Question: I am making my first application for BlackBerry (OS 6.0+) and I have to define a screen like in the image below. I have read about 'RichList' but its not allowed to be added below the other components.

What I want is the part (list) below the wide 'ButtonField'. The white boxes should contain images and the scribbles in front of it should contain text. This "list items" are populated dynamically.
As you can see, this very-much resembles the layout of a 'RichList', but I can't seem to add it to the 'VerticalFieldManager' that I have used as the main container of components.
So if anyone can help me get this screen, I'm really grateful! Thanks in advance.
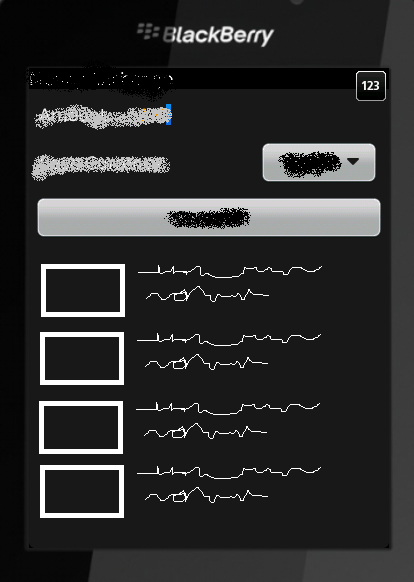
Answer: You need to implement ListFieldCallback and overwrite all methods. There you will see "drawListRow" method. You need to draw Images on left and text on write on this method index wise. like this:-
'''
ListData ld = (ListData) rows.elementAt(index);
g.drawText(ld.name, 30+extraSpaceDelete, y
+ (listItemHeight - g.getFont().getHeight()) / 2);
g.drawText(ld.address, 30+extraSpaceDelete, (y
+ (listItemHeight - g.getFont().getHeight()) / 2)+(g.getFont().getAscent()+10));
g.drawBitmap(0, y + listItemH - 3, Display.getWidth(), 3,
separator_line, 0, 0);
'''